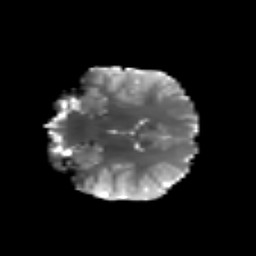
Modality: T2w
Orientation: coronal
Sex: female
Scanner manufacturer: siemens
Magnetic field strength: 3 T
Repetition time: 5 s
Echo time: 0.071 s